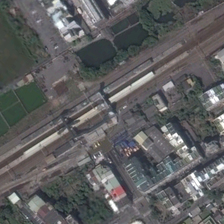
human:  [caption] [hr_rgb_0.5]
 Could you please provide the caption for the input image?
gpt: many buildings and several ponds with green trees are in two sides of a railway station .

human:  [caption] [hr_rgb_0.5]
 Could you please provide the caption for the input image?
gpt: many buildings and several ponds with green trees are in two sides of a railway station .

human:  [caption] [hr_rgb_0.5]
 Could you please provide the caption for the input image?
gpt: many buildings and several ponds with green trees are in two sides of a railway station .

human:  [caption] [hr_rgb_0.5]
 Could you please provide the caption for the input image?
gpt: many buildings and several ponds with green trees are in two sides of a railway station .

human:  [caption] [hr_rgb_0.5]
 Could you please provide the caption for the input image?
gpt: many buildings and several ponds with green trees are in two sides of a railway station .